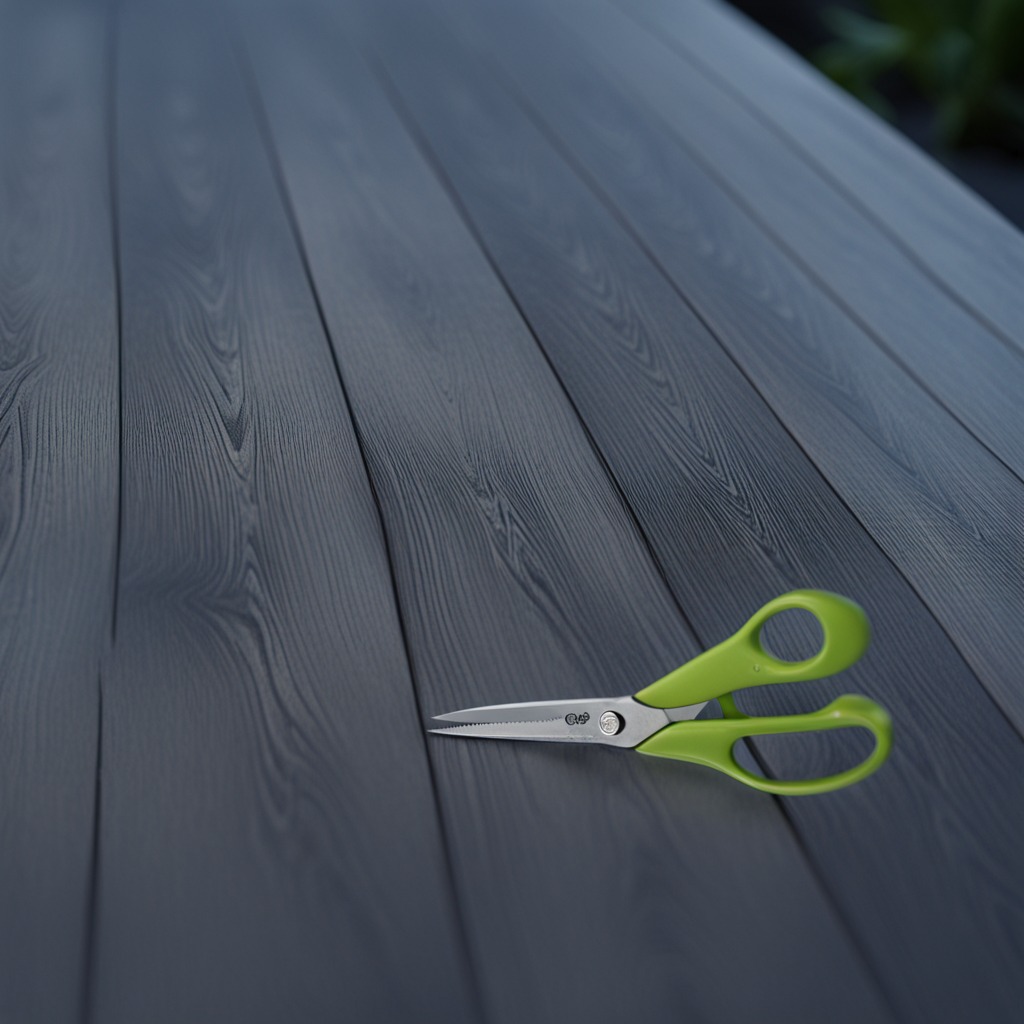
A scissor lying on the table.